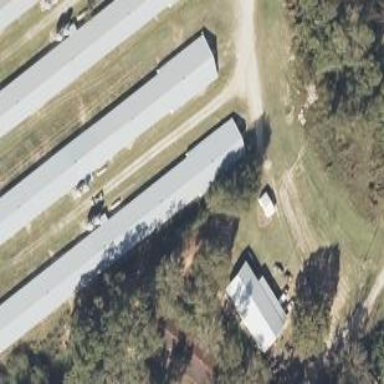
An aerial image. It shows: Farm auxiliary building.